Question: I am using 'iCheck' plug-in with 'datatable.js' in my web application.
I use a ajax request to databind this table.

Please see my code below.
'''
<table id="tblCountry" class="table table-striped table-bordered table-hover table-highlight table-checkable"
data-display-rows="10"
data-info="true"
data-search="true"
data-paginate="true" >
<thead>
<tr>
<th class="checkbox-column" style="min-width: 50px;">
<input id="thCheckBox" type="checkbox" class="icheck-input" />
</th>
<th>Id</th>
<th style="min-width: 100px;">Country</th>
</tr>
</thead>
</table>
'''
'''
ajaxUrl = '@Url.Action("GetTestCountryList", "Invoice")';
dtTable = $("#tblCountry").dataTable({
sAjaxSource: ajaxUrl,
aoColumns: [
{
"sClass": "checkbox-column",
bSortable: false,
"mRender": function (data, type, full) {
return '<input type="checkbox" onclick="check(this)" class="icheck-input">';
}
},
{ sTitle: "Id", bSortable: false, bVisible: false, },
{ sTitle: "Name", bSortable: true, },
],
});
'''
'''
public ActionResult GetTestCountryList()
{
List<Country> lstCountry = new List<Country>();
lstCountry.Add(new Country { Id = 1, Name = "India" });
lstCountry.Add(new Country { Id = 2, Name = "USA" });
lstCountry.Add(new Country { Id = 3, Name = "France" });
lstCountry.Add(new Country { Id = 4, Name = "Germiny" });
lstCountry.Add(new Country { Id = 5, Name = "Britan" });
return Json(new
{
aaData = lstCountry.Select(e => new string[]
{
"",
e.Id.ToString(),
e.Name
}).ToArray()
}, JsonRequestBehavior.AllowGet);
}
'''
My problem is the check box style is only applied in the header not applied in the rows. Is there any fault in my code?
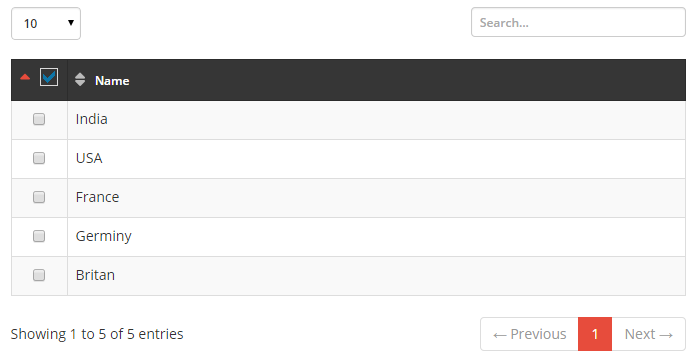
Answer: You need to call icheck from the datatables DrawCallBack - I had the same issue...
'''
$('.ajax-datatable').dataTable({
responsive: false,
order: [],
sPaginationType: "simple_numbers",
bJQueryUI: true,
bProcessing: false,
bServerSide: true,
bStateSave: true,
sAjaxSource: $('.ajax-datatable').data('source'),
"columnDefs": [
{ "orderable": false, "targets":[$('.ajax-datatable').data('targets')]}
],
"fnPreDrawCallback": function() {
$.blockUI({ message: '<img src="<%= asset_path 'ajax-loader.gif'%>" />',css: { backgroundColor: 'none', border: '0px'} });
return true;
},
"fnDrawCallback": function() {
$.unblockUI();
icheck();
}
});
'''